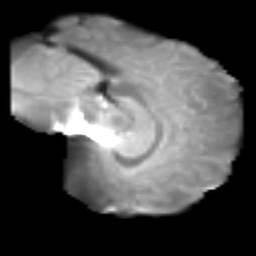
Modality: T2w
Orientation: sagittal
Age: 20
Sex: female
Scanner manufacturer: siemens
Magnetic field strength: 3 T
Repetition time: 2.3 s
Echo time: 0.085 s